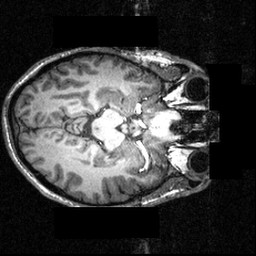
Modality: T1w
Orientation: axial
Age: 27
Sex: male
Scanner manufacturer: siemens
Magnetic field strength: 3.951 T
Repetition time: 1.5 s
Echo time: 0.00335 s